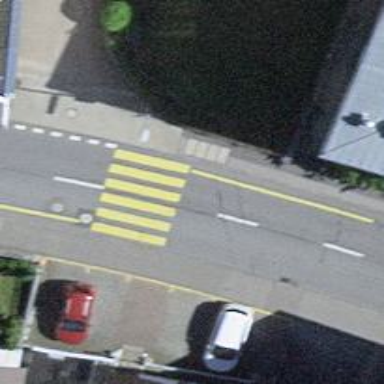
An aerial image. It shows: Marked road crossing.